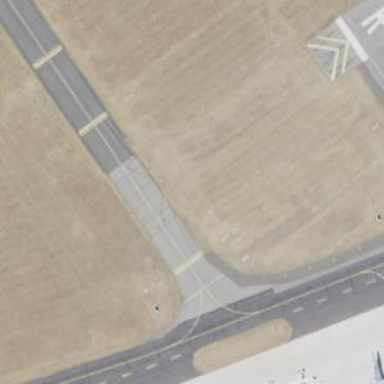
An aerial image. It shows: View of taxiway at the airport.